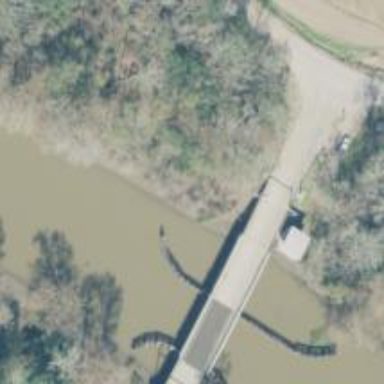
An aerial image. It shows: Tertiary road passing over swing bridge.